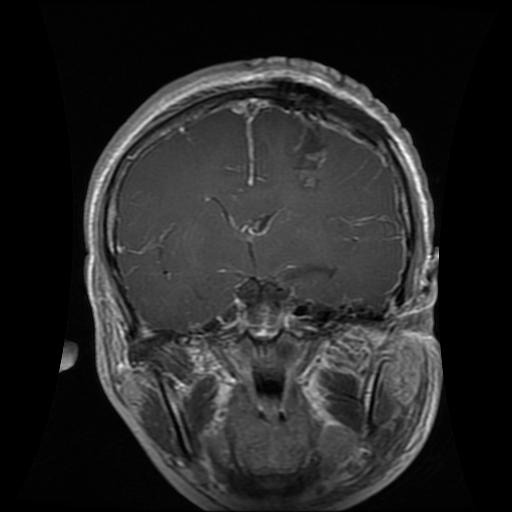
Label: glioma